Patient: sex F, age 56
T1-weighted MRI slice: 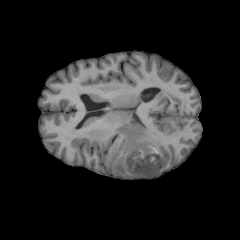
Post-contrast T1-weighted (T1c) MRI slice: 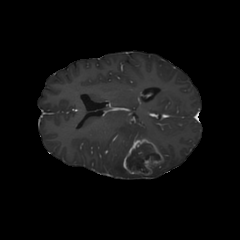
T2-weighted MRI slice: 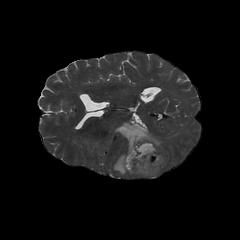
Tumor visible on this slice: yes
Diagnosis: Glioblastoma, IDH-wildtype
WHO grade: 4